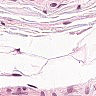
Metastatic tissue present: no